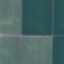
Land use / land cover: AnnualCrop